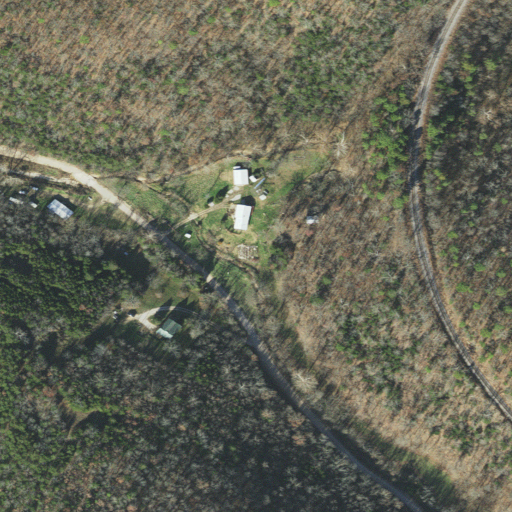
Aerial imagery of valley in Arkansas named Pinrod Hollow containing deciduous forest, open development, evergreen forest, pasture, mixed forest, low intensity development, grassland, and shrub